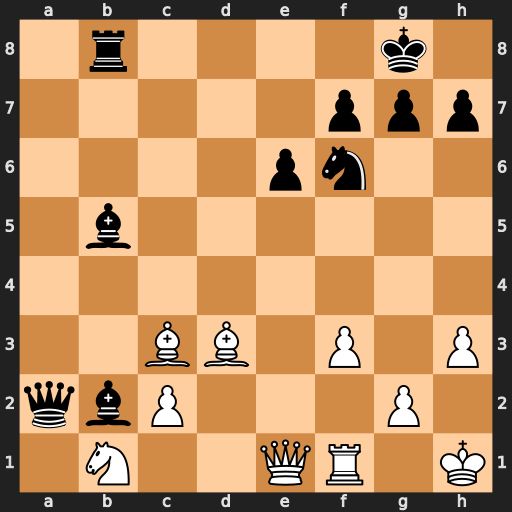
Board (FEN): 1r4k1/5ppp/4pn2/1b6/8/2BB1P1P/qbP3P1/1N2QR1K
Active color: w
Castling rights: -
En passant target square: -
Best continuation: Qe5 Rb7 Bxb5